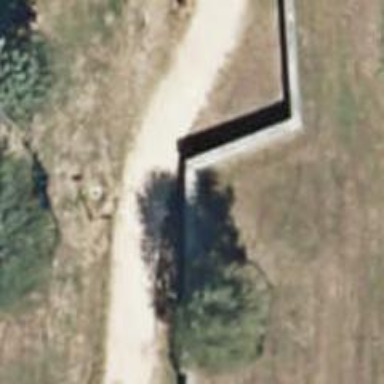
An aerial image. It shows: Wall is shown in the image.